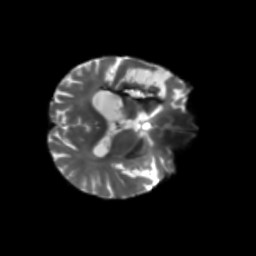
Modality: T2w
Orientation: axial
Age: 67
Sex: female
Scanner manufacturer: siemens
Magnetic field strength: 3 T
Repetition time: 5.25 s
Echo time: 0.08 s